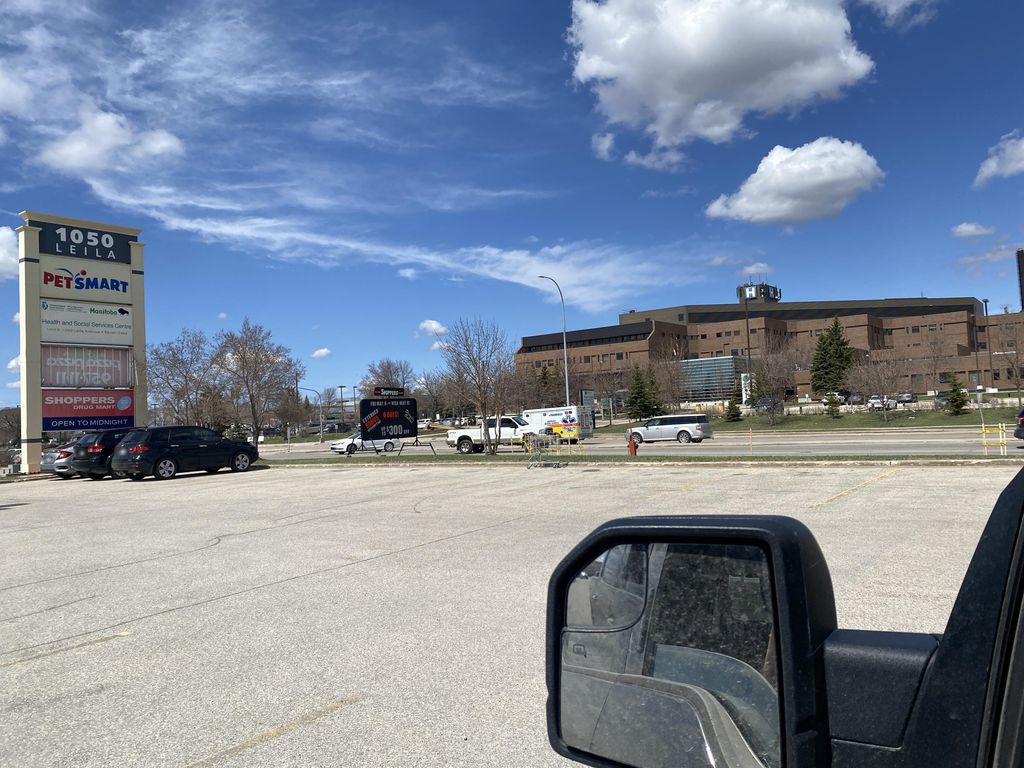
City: winnipeg